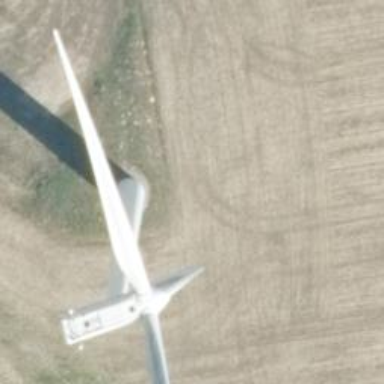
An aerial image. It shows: Wind generator powered by Vestas horizontal axis wind turbine.